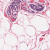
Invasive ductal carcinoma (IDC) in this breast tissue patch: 0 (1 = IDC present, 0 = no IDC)